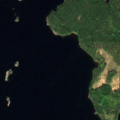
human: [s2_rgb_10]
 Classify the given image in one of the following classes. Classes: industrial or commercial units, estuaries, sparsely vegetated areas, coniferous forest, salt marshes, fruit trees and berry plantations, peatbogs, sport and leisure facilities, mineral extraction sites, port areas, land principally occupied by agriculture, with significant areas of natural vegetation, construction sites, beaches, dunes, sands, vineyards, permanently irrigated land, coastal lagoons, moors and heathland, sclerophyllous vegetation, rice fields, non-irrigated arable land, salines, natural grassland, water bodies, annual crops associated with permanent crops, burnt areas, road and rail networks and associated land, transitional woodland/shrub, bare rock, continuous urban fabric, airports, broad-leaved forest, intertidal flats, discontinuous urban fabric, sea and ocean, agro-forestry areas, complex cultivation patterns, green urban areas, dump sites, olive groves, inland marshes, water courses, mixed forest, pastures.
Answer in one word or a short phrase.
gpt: coniferous forest, water bodies